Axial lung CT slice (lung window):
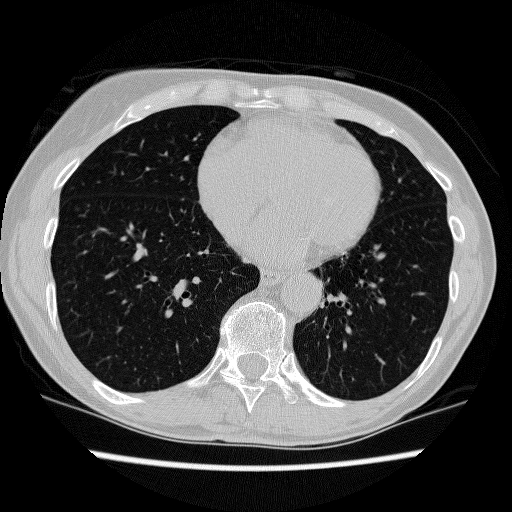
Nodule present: no